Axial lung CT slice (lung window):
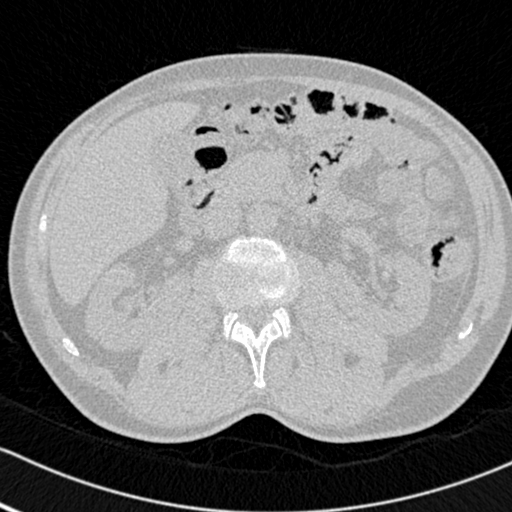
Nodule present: no